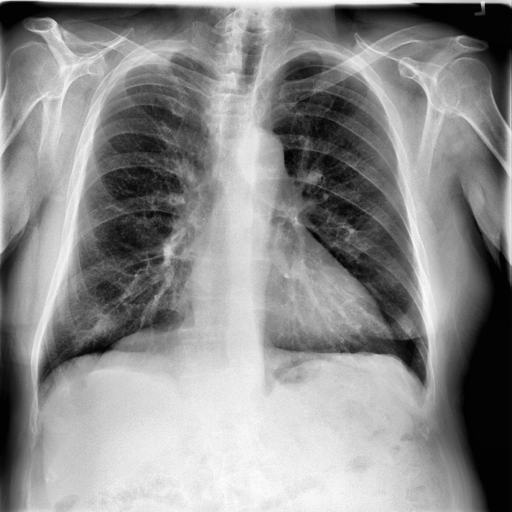
Finding: NORMAL